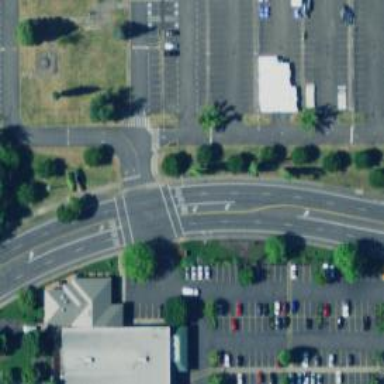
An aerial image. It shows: Solid stop line on the road marking.